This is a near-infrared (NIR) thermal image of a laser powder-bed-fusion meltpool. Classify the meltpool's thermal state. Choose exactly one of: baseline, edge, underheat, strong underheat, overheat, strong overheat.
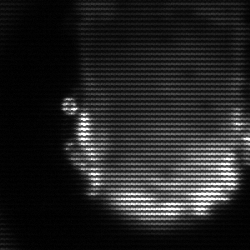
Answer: baseline